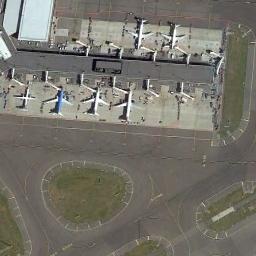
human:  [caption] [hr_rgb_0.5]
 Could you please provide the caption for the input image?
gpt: Some different kinds of planes parked on the airport and some roundabouts and white buildings beside  .